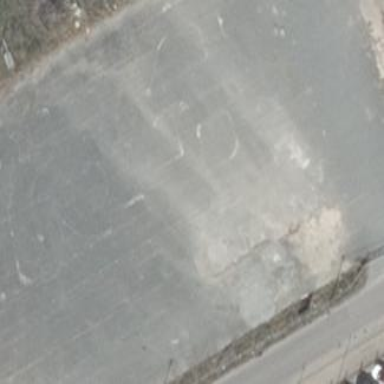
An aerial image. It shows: Parking area with asphalt surface and enclosed by fence.